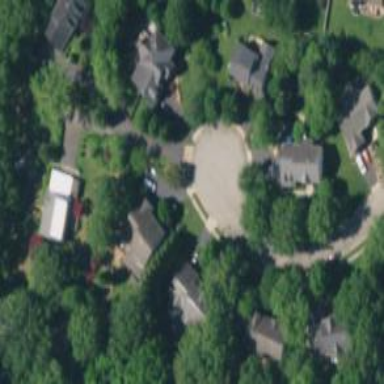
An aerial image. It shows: Driveway.